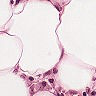
Metastatic tissue present: no